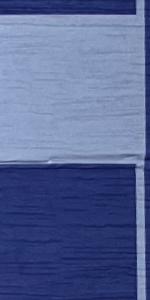
Label: Empty